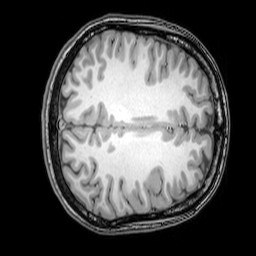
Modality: T1w
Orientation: axial
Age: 19
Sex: female
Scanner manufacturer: philips
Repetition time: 0.008226 s
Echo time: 0.0038 s